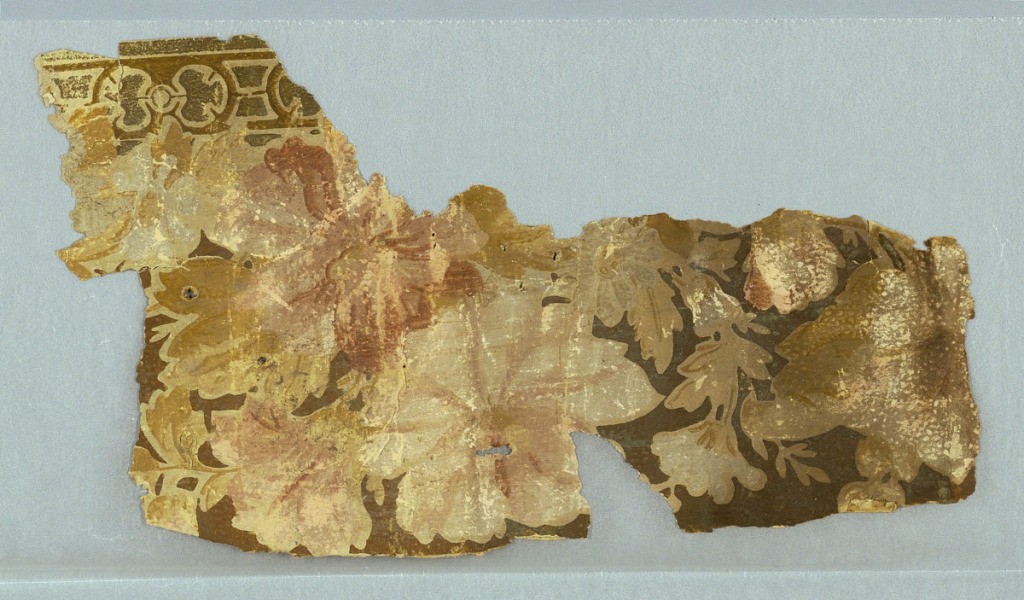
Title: Ceiling paper and sidewall
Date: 1860–90
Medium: Machine-printed
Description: Two sidewall layers removed from kitchen fireplace wall.